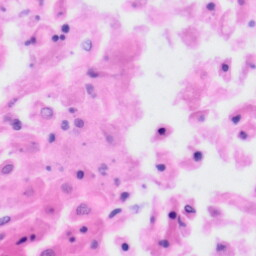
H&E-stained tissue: Tonsil